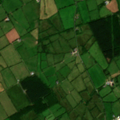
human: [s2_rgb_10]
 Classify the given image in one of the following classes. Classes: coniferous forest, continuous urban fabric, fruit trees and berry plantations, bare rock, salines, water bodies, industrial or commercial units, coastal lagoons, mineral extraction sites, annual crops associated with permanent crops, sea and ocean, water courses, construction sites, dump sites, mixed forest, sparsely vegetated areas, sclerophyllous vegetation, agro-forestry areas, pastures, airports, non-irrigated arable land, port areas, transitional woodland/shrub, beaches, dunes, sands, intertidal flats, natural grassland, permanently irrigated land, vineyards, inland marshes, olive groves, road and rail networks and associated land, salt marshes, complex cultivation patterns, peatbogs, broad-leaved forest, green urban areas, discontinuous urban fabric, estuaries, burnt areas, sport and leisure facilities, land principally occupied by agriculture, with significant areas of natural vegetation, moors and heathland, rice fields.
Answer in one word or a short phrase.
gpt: pastures, land principally occupied by agriculture, with significant areas of natural vegetation